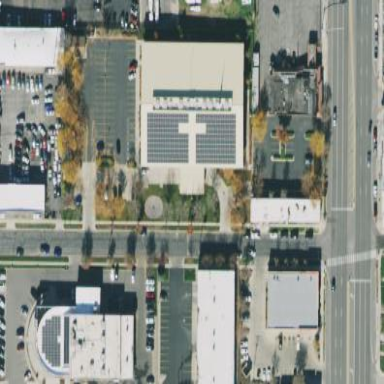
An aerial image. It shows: Building serving as place of worship.